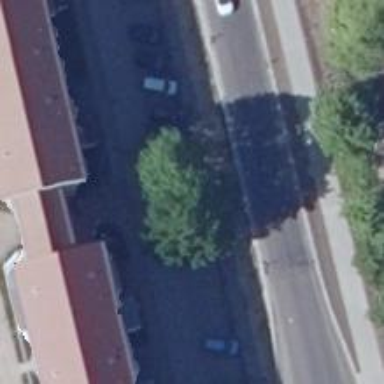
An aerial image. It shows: Concrete service road with diagonal parking lanes on the left side.